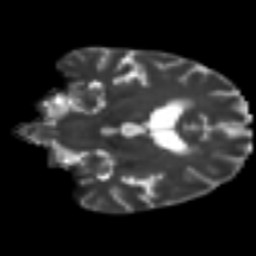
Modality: T2w
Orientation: coronal
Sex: female
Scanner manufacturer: ge
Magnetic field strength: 3 T
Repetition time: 7 s
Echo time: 0.08 s